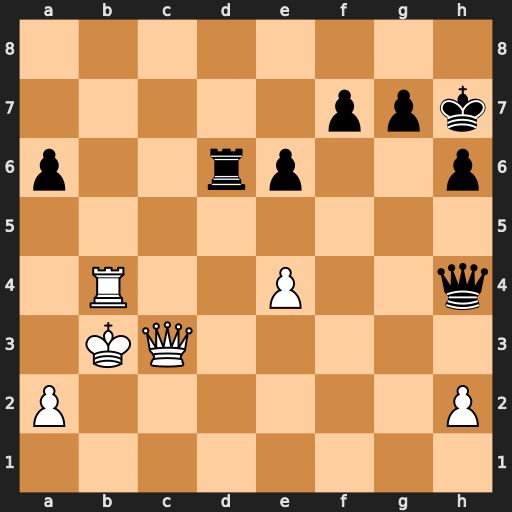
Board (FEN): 8/5ppk/p2rp2p/8/1R2P2q/1KQ5/P6P/8
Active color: w
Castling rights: -
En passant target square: -
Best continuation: e5 Qxh2 exd6